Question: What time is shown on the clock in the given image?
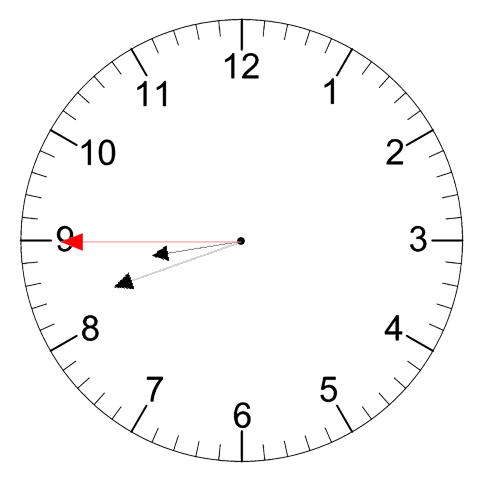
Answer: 08:41:45